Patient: sex F, age 70
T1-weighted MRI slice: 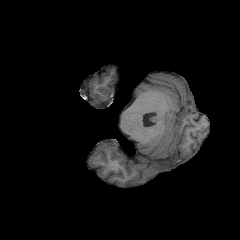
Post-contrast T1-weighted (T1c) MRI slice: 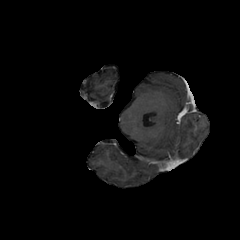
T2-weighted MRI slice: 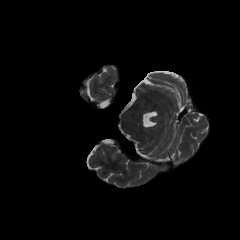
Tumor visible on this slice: no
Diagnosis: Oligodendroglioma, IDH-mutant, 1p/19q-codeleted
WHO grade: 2